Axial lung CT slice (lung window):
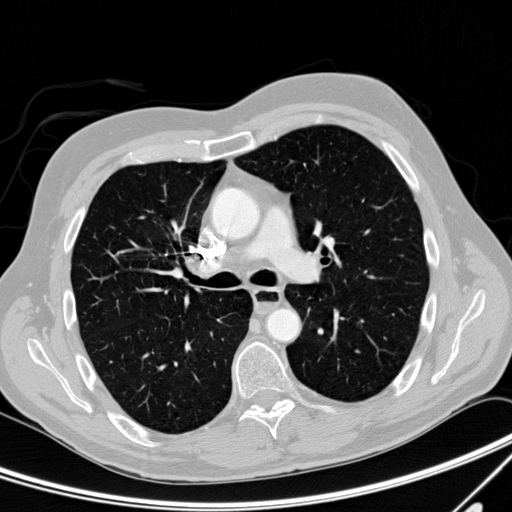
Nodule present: no